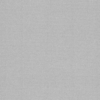
Label: dusty